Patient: sex M, age 61
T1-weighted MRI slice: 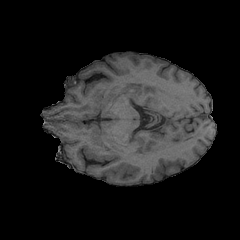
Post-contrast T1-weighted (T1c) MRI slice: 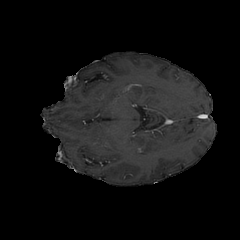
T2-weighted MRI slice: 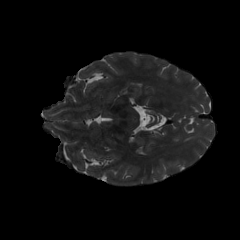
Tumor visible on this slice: no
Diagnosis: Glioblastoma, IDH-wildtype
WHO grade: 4